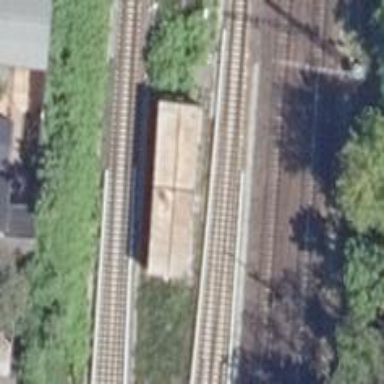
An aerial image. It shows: Railway switch.